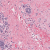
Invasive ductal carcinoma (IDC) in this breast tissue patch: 0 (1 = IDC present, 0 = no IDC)